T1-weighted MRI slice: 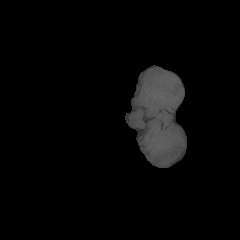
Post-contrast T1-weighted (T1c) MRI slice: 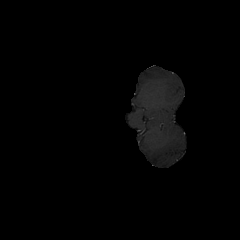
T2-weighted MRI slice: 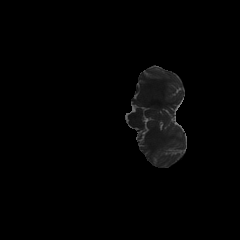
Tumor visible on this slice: no